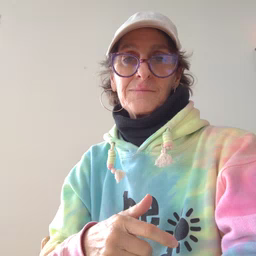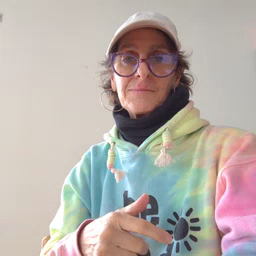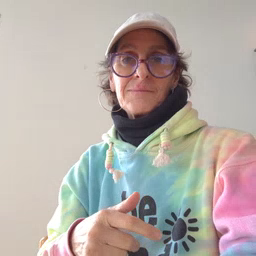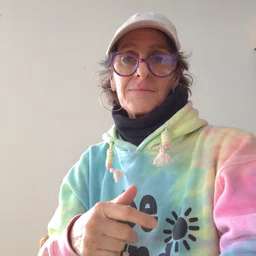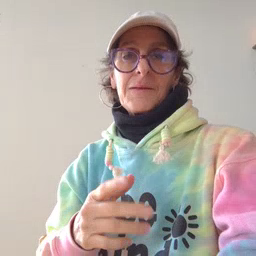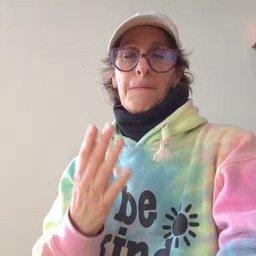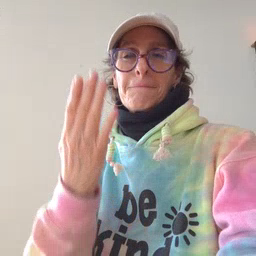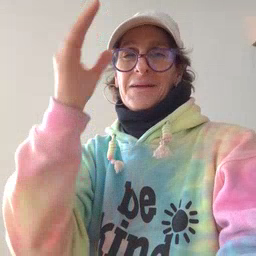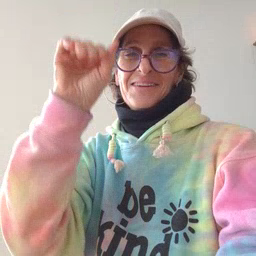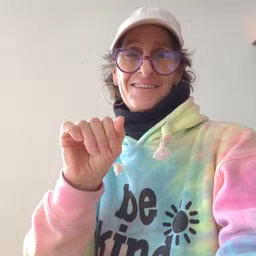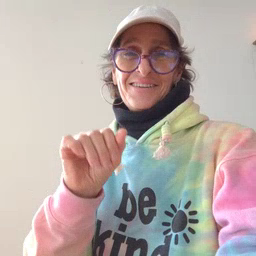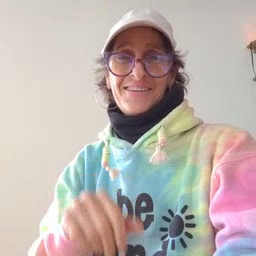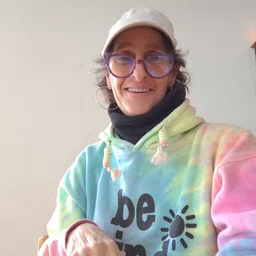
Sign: mitten